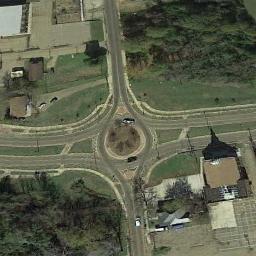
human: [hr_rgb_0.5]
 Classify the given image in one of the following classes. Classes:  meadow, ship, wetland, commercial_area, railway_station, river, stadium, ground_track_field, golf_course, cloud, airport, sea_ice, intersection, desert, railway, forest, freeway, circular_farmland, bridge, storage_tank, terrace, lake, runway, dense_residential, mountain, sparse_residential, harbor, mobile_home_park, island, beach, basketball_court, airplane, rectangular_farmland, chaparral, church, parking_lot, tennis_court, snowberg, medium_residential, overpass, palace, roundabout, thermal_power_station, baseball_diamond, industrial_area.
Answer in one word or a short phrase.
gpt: roundabout